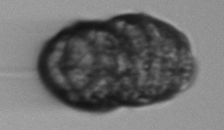
Label: Margalefidinium